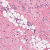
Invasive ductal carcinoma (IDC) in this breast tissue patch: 1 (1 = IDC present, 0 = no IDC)